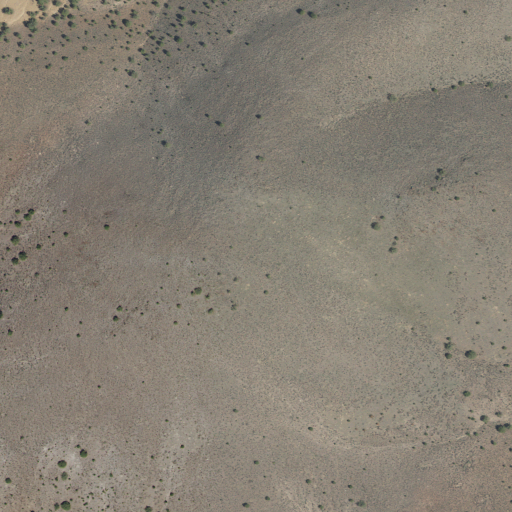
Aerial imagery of mountain in Utah named Mud Spring Hills containing only shrub